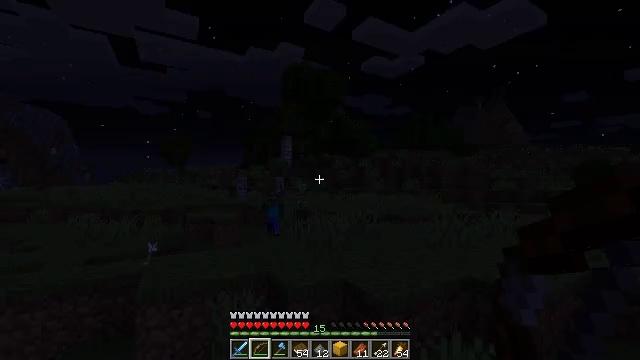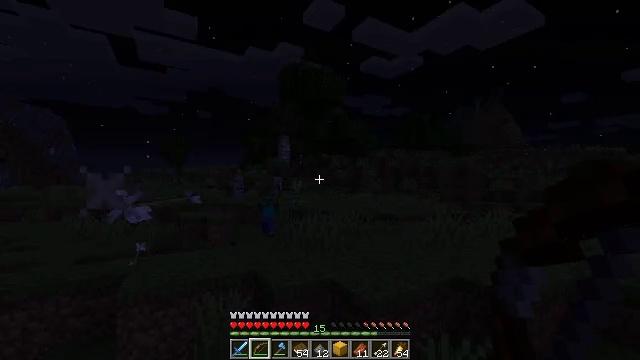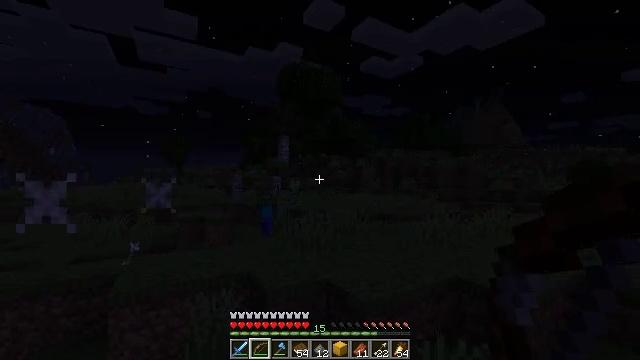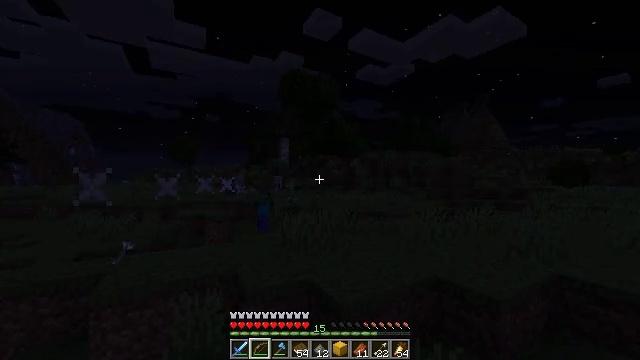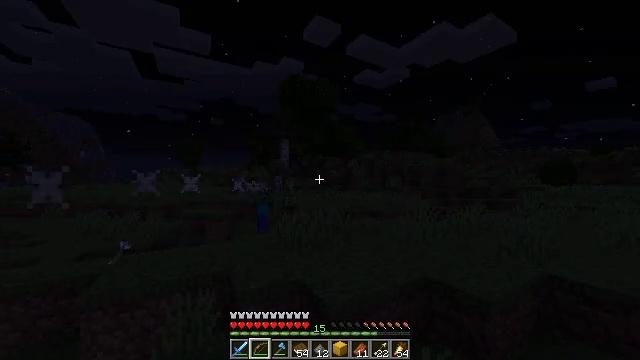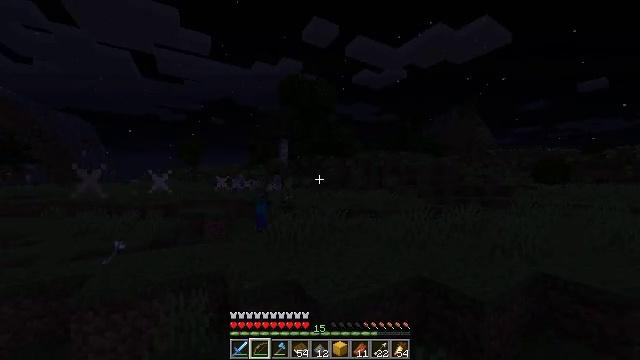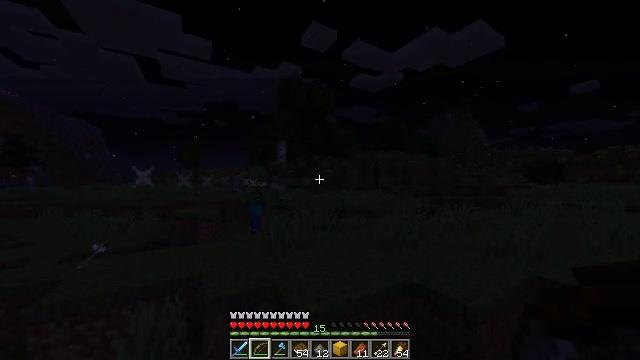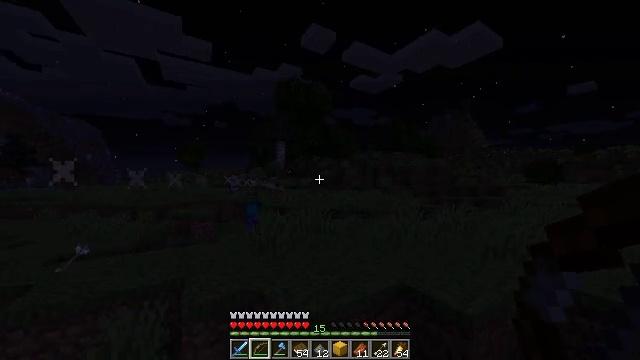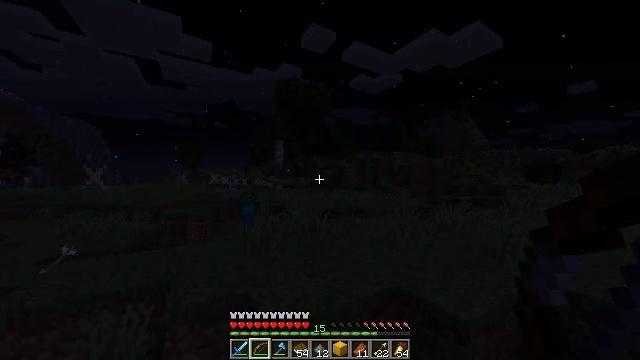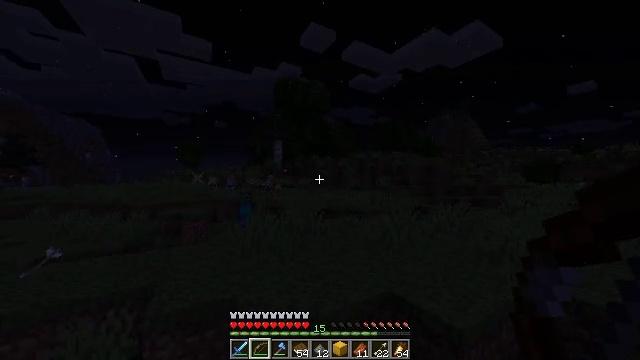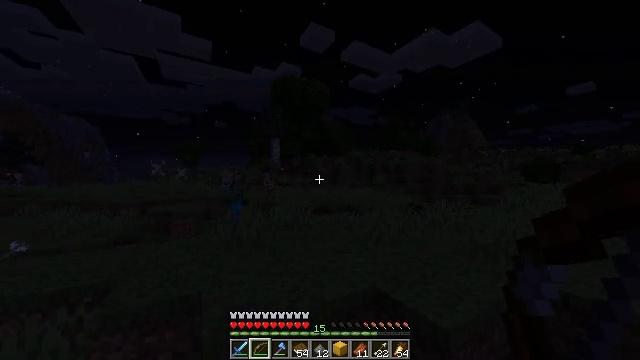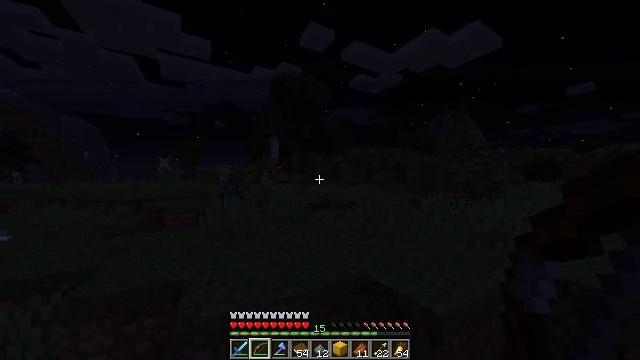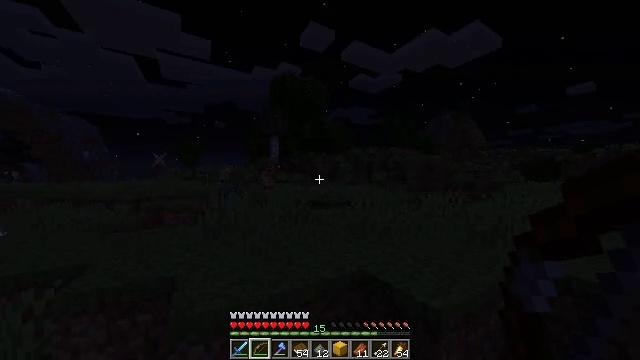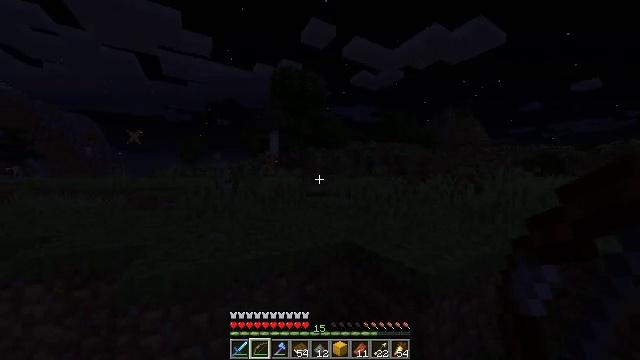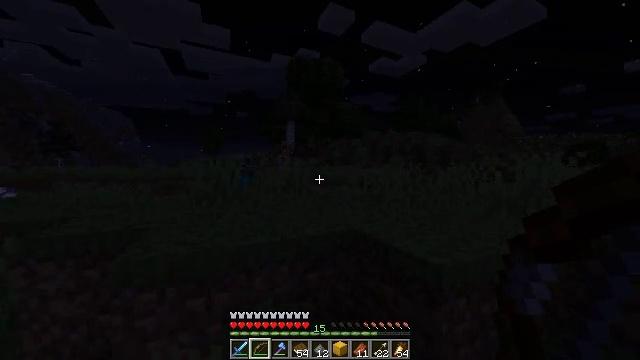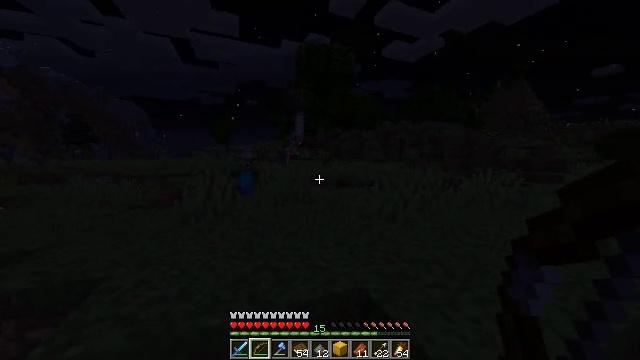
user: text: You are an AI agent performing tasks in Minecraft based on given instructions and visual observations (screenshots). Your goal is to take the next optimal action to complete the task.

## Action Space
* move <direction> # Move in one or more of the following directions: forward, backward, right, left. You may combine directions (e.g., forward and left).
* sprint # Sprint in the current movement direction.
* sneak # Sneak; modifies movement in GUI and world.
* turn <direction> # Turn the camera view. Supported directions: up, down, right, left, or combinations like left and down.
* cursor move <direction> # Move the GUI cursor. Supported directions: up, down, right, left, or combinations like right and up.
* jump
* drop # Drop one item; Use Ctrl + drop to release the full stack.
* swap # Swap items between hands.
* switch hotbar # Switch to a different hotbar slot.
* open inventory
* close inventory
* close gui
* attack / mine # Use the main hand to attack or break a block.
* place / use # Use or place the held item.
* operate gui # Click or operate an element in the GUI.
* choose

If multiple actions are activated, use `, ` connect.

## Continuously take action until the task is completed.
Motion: motion action
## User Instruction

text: Combat the creeper.
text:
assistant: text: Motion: move forward and move right
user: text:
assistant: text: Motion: move forward and move right, sprint
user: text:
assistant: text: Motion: move forward and move right, sprint
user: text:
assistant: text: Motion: move forward and move right, sprint
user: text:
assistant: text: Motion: move forward and move right, sprint
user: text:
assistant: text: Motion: move forward and move right, sprint
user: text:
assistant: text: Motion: move forward and move right, sprint
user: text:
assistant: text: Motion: move forward and move right, sprint
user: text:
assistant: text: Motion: move forward and move right, sprint
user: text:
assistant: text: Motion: move forward and move right, sprint
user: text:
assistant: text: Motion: move forward and move right, sprint
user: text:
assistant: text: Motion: move forward and move right, sprint
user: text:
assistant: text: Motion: move forward and move right, sprint
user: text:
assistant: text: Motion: move forward, sprint, turn left and down
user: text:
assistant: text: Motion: move forward, sprint, turn left and down, jump
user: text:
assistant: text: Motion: move forward, sprint, turn left and down, jump
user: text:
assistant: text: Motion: move forward, sprint, jump
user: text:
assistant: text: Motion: move forward, sprint, jump
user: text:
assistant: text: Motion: move forward, jump
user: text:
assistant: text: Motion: move forward, jump
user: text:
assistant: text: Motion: move forward, turn right
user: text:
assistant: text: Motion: move forward, turn right and down
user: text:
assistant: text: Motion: move forward, turn right and down, switch to hotbar 1
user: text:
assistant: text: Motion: move forward, turn right, switch to hotbar 1
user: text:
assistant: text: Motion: move forward, switch to hotbar 1
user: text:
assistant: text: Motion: move forward
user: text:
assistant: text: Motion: move forward, turn down
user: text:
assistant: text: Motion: move forward, turn down
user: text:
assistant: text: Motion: move forward
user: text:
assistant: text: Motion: move forward, sprint